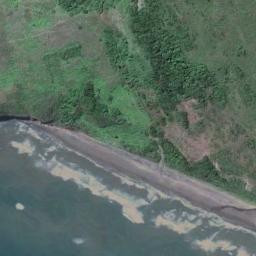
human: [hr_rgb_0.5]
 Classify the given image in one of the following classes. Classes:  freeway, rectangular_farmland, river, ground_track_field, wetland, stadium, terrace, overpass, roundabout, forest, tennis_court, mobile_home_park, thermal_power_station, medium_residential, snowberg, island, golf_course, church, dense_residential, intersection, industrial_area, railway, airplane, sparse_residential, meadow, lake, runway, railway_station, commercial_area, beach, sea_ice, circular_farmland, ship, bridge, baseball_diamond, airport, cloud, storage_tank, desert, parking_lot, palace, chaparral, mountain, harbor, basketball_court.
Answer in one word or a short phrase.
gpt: beach